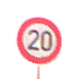
Verkehrszeichen: Geschwindigkeit20
Umgebung: Outdoor, Nature
Tageszeit: SunriseSunset
Wetter: PartlyCloudy
Licht: Natural
Jahreszeit: NotSpecified
Kontrast: LowContrast